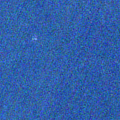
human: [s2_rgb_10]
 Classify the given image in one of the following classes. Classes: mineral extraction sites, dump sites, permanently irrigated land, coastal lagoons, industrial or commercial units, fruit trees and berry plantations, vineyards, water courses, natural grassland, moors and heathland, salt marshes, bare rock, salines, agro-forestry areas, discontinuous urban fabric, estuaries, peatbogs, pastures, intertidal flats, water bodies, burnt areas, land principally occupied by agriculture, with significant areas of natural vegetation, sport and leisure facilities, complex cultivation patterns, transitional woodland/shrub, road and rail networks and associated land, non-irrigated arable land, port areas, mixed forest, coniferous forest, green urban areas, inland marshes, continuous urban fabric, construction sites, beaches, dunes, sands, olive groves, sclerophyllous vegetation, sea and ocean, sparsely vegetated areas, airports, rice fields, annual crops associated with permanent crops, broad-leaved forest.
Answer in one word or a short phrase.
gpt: sea and ocean